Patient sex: M
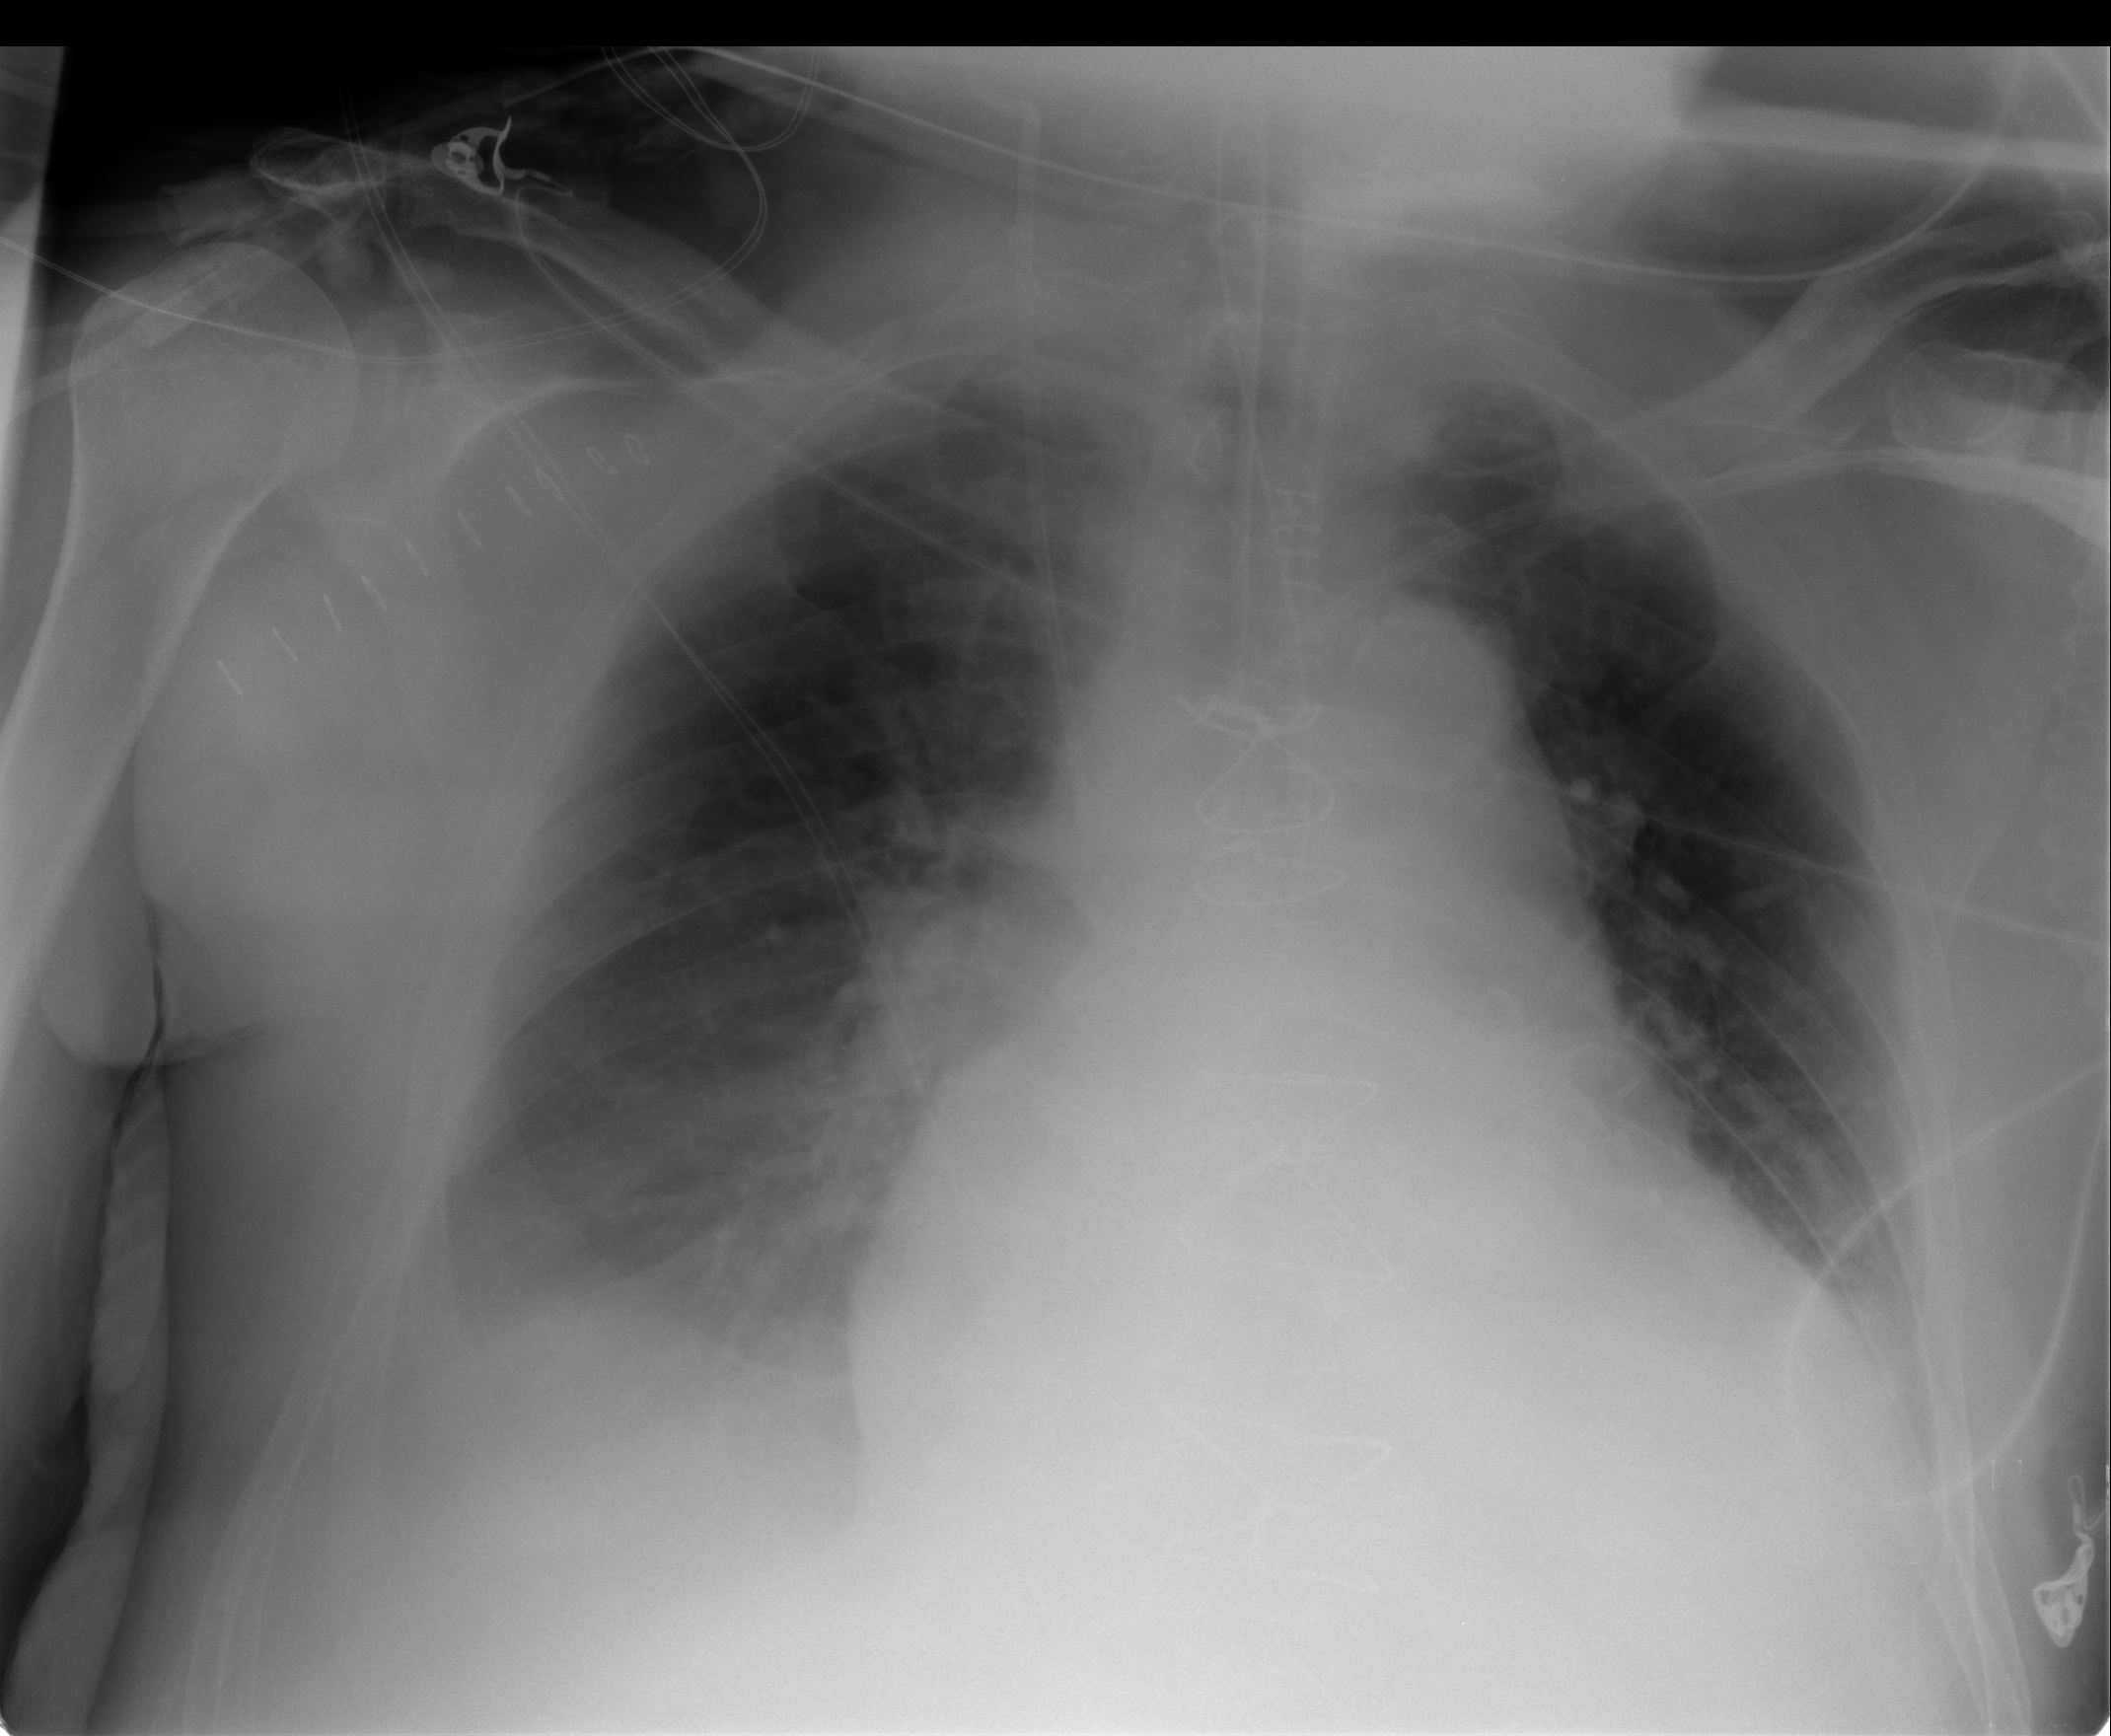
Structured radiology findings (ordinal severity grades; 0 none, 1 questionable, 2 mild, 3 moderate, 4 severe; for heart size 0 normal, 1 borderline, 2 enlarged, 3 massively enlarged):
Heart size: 3
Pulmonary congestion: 2
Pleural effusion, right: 2
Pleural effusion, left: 1
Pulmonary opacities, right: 0
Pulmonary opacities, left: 0
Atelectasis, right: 2
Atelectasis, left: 2